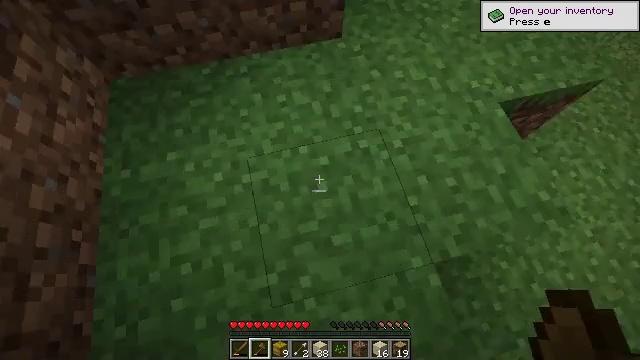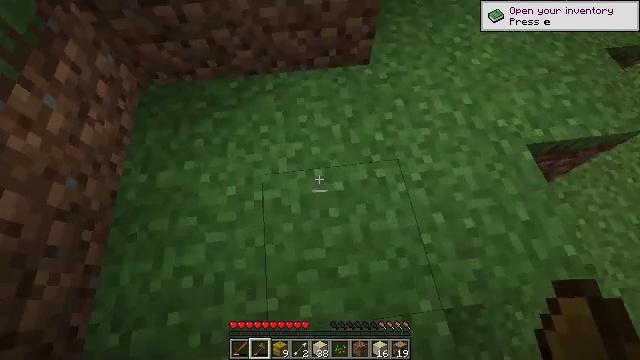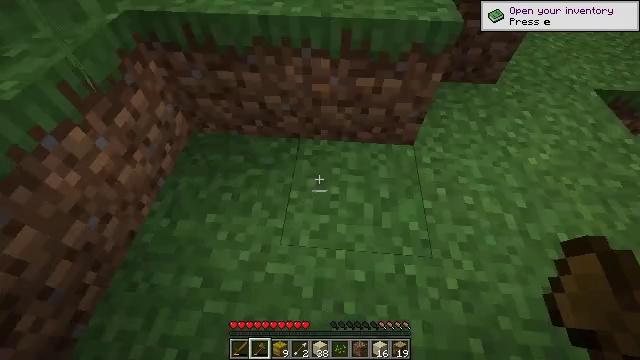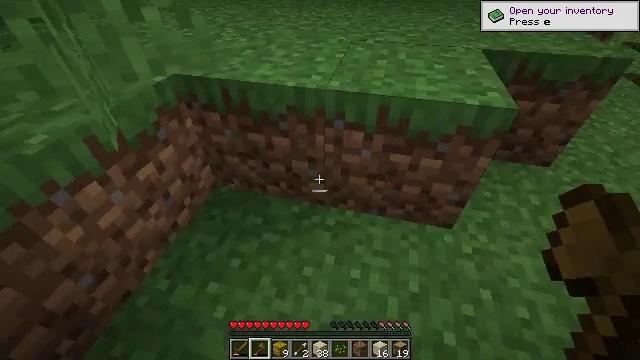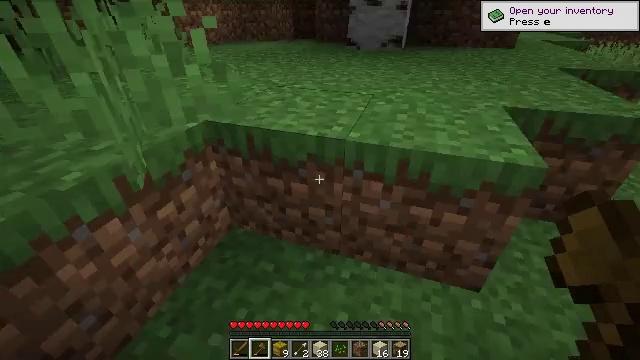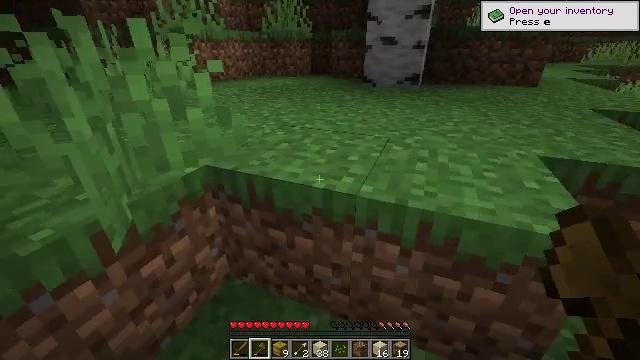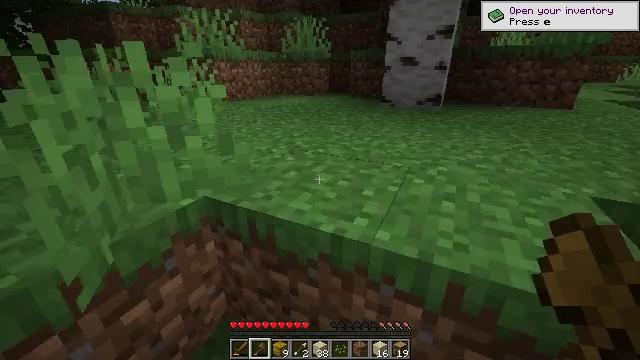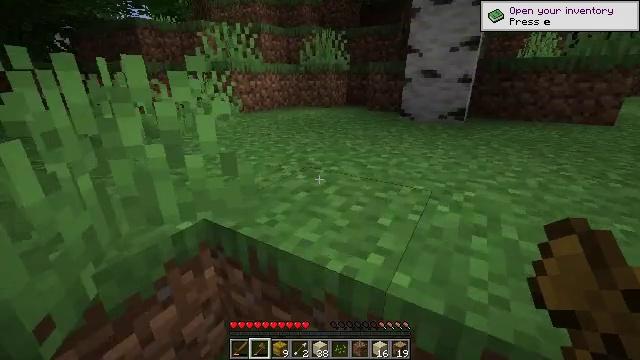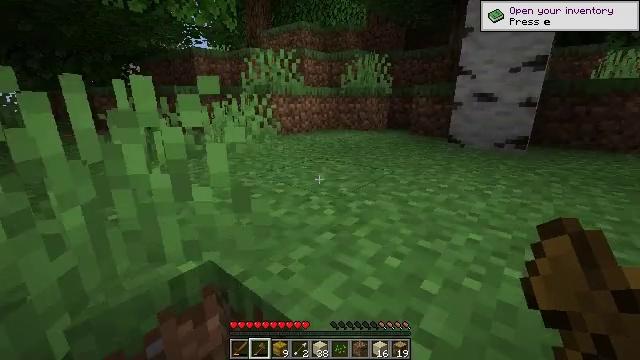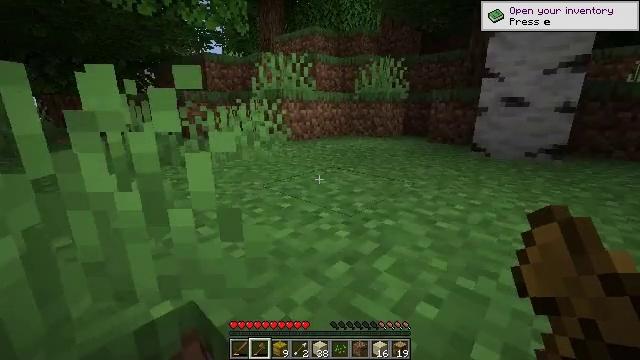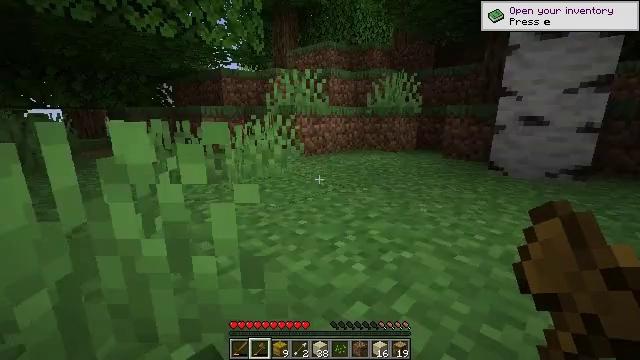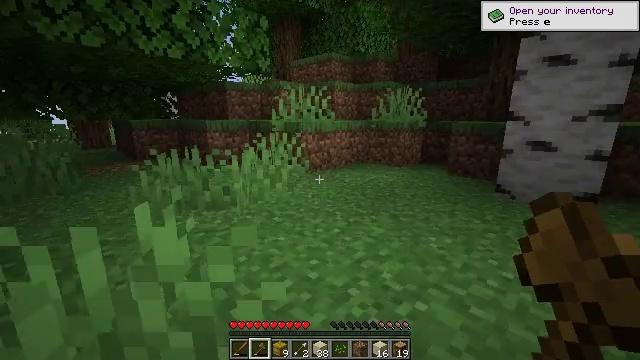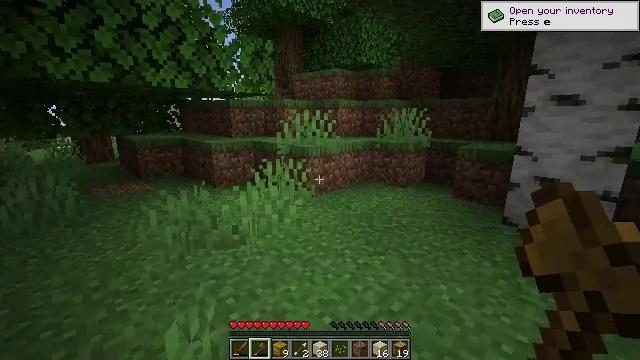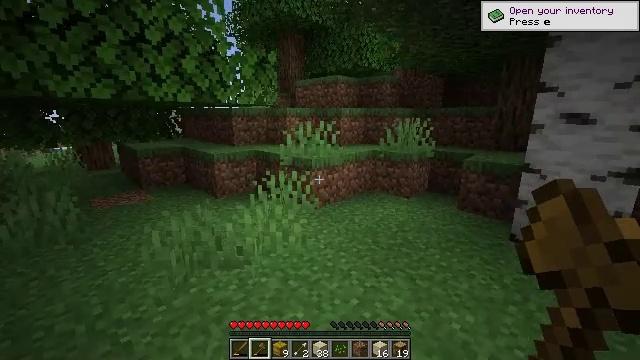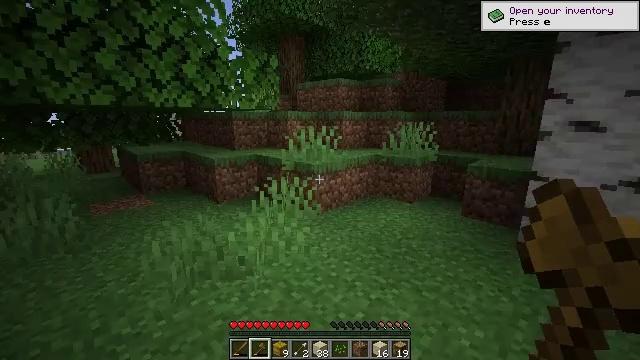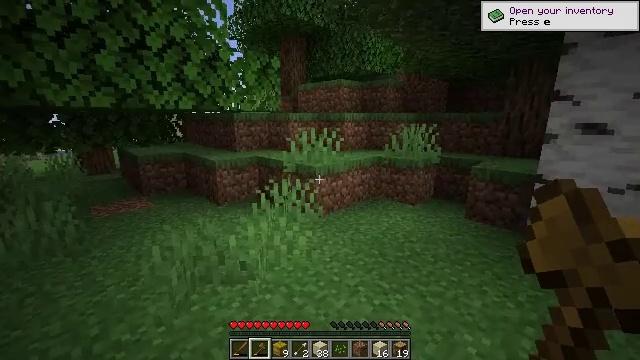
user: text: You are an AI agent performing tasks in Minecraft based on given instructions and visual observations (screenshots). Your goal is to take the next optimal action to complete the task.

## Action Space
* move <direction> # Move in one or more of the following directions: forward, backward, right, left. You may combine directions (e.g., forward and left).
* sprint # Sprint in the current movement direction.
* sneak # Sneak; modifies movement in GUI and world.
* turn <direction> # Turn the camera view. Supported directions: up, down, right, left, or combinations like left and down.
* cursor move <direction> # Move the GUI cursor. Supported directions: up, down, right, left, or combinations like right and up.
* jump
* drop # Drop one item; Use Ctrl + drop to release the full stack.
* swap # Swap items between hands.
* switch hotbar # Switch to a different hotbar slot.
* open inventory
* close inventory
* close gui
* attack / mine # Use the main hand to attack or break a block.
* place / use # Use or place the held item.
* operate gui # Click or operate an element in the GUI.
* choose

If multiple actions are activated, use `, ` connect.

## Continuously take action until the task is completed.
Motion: motion action
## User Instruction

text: Use your axe to get birch logs.
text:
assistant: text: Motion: move forward, turn left and up
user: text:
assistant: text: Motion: move forward, turn left and up
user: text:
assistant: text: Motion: move forward, turn left and up
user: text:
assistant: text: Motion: move forward, turn left and up
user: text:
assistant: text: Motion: move forward, turn left and up
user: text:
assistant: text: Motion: move forward, turn left and up
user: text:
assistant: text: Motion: move forward, turn left and up
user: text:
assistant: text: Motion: move forward, turn left and up
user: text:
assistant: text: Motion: move forward, turn left and up
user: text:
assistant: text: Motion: move forward, turn left and up, jump
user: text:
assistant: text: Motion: move forward, jump
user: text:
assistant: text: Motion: move forward, jump
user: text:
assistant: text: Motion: move forward, jump
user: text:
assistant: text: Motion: move forward, jump
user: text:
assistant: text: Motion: move forward
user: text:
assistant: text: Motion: move forward
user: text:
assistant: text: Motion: move forward, turn right and up
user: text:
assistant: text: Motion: move forward, turn right and up
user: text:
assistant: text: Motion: move forward, turn right and up
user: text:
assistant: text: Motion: move forward, turn right and up
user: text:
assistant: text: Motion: move forward, turn right and up
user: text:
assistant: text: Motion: move forward, turn right and up
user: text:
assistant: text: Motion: move forward, turn right and up
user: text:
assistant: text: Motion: move forward, turn right and up
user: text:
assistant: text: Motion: move forward, turn right and up
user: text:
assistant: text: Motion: move forward
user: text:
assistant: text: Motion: move forward
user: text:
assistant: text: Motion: move forward
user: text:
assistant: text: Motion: move forward
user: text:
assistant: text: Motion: move forward, turn left and down